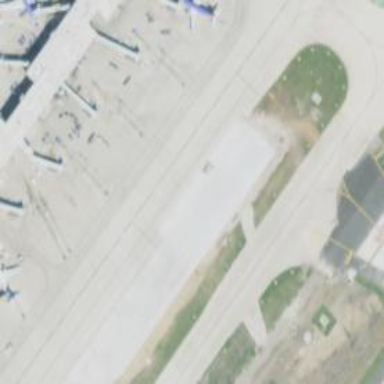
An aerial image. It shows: View of taxiway at the airport.